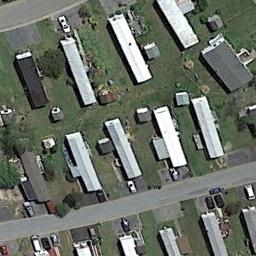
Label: mobile_home_park